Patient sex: M
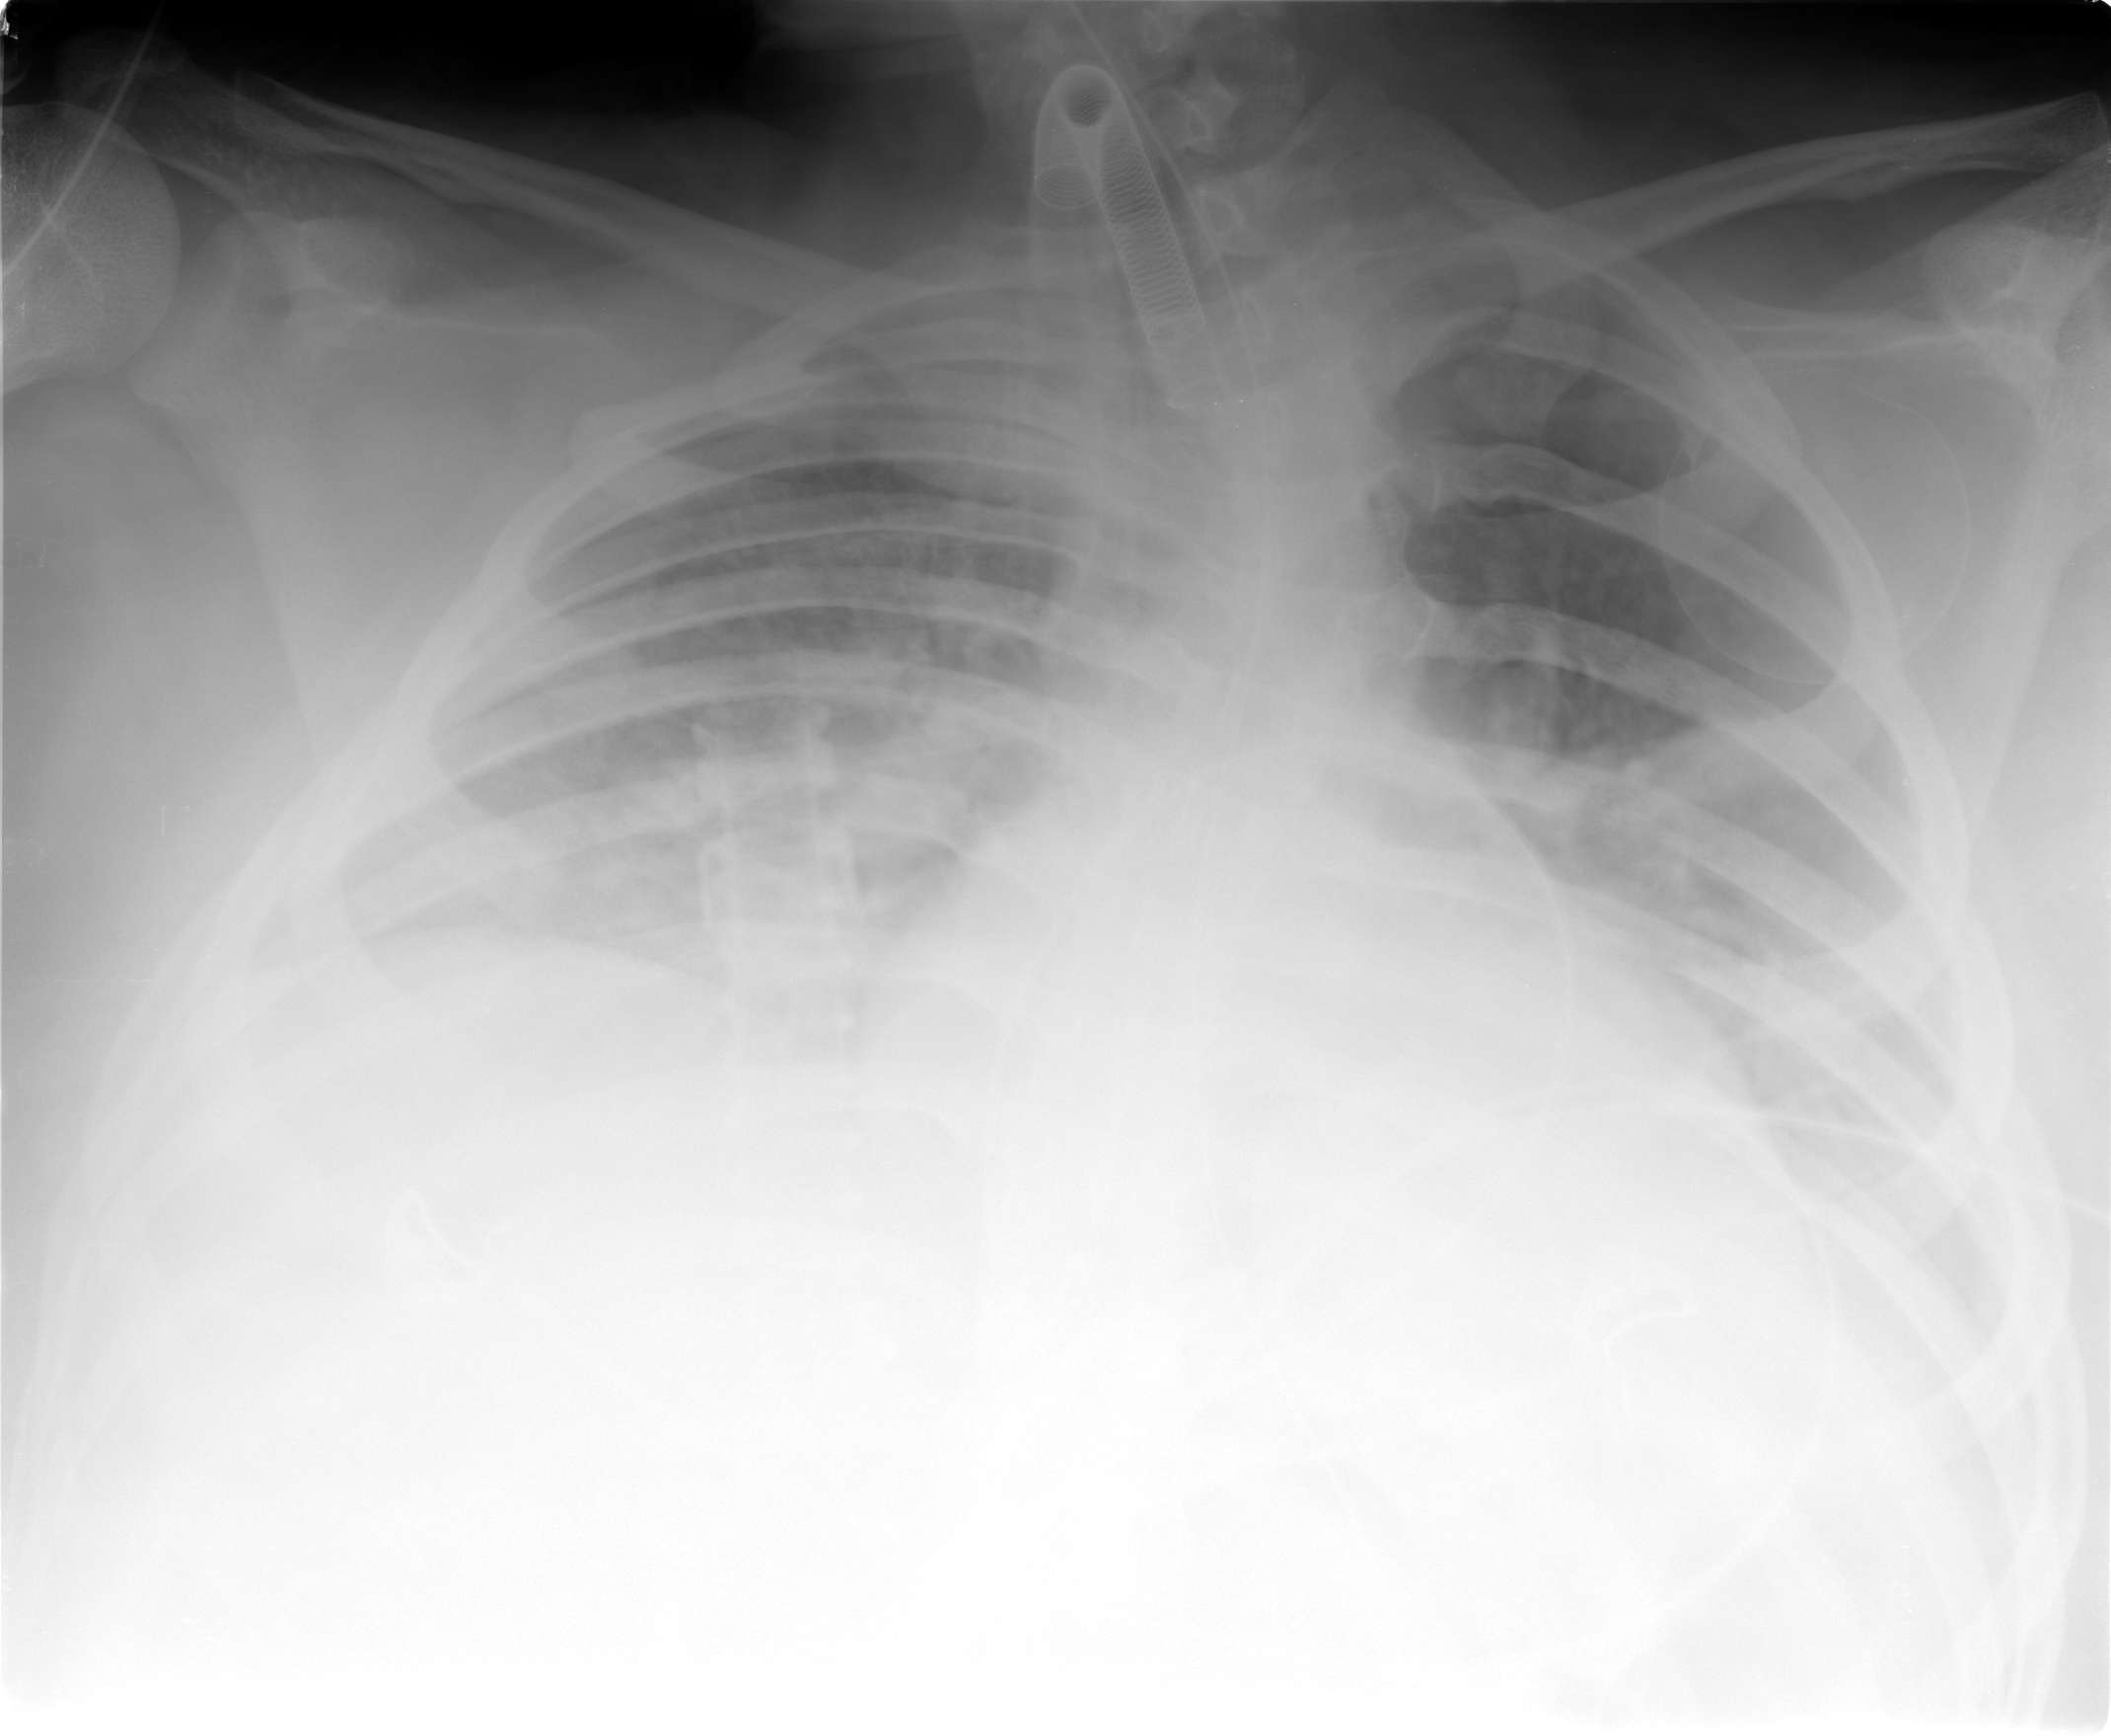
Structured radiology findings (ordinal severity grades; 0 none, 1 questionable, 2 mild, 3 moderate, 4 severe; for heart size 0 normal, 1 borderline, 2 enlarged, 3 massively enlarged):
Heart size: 2
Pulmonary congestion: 2
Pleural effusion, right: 2
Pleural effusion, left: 2
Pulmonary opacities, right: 2
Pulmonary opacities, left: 2
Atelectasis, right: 2
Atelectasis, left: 2